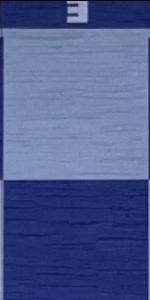
Label: Empty